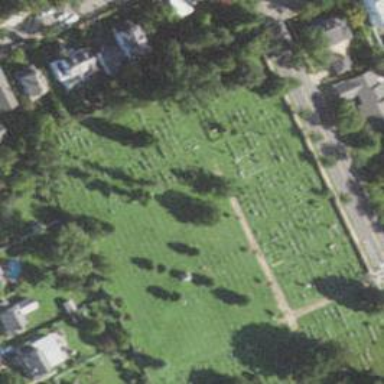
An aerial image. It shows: Cemetery.